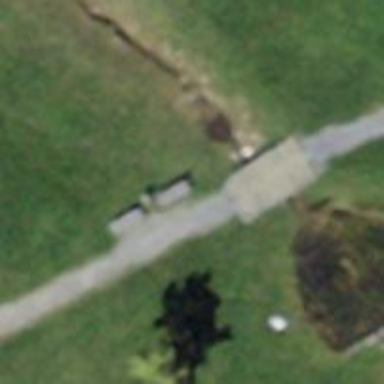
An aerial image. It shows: Footway on bridge.